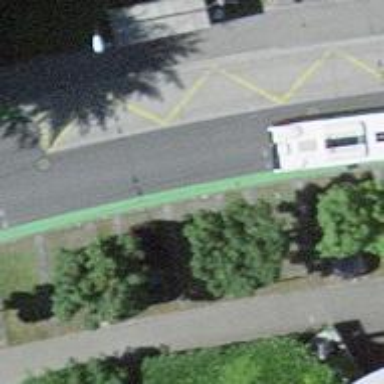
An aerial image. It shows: Trolleybus stop position for public transport.